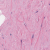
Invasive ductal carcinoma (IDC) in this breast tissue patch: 1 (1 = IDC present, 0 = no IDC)